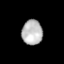
Tissue: lung
Cell type: Endothelial cells
Senescence score: 0.5664
Nuclear area (px): 504
Mean DAPI intensity: 184.192